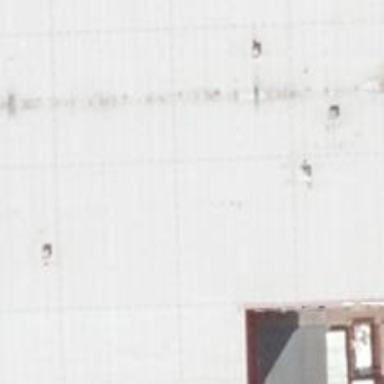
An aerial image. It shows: Commercial building with furniture shop.